九年级 · 解析几何
(本小题8.0分)

如图, 在矩形 $A B C D$ 中, 点 $O$ 在对角线 $B D$ 上, 以 $O B$ 的长为半径的 $\odot O$ 与 $A B, B D$ 分别交于点 $E, F$, 连接 $D E$, 且 $\angle A D E=\angle B D C$.

(1)判断直线 $D E$ 与 $\odot O$ 的位置关系, 并证明你的结论;

(2) 若 $B C=6, C D=8, A E=4.5$, 求 $\odot O$ 的半径.
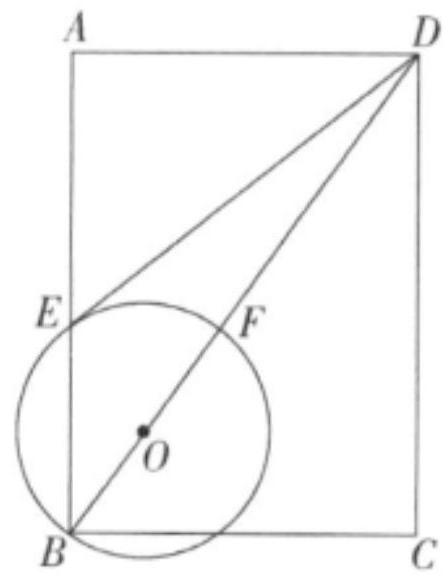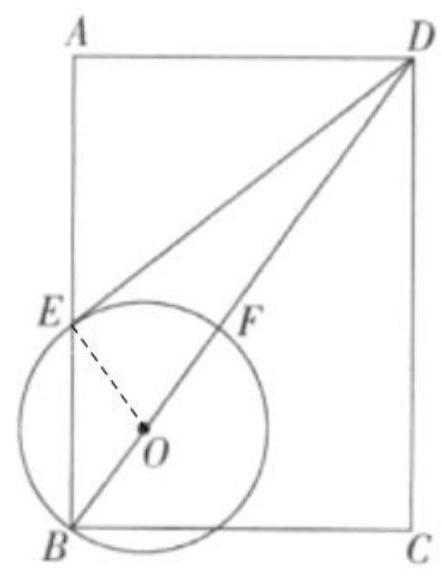
答案:  (1)直线 $D E$ 与 $\odot O$ 相切.

证明: 连接 $O E$,

$\because$ 四边形 $A B C D$ 是矩形,

$\therefore A B / / C D$,

$\therefore \angle E B D=\angle B D C$.

$\because O B=O E$,

$\therefore \angle E B O=\angle B E O$.

$\because \angle A D E=\angle B D C$,

$\therefore \angle B E O=\angle E B D=\angle B D C=\angle A D E$.

$\because$ 四边形 $A B C D$ 是矩形,

$\therefore \angle A=90^{\circ}$,

$\therefore \angle A E D+\angle A D E=90^{\circ}$,

$\therefore \angle A E D+\angle B E O=\angle A E D+\angle A D E=90^{\circ}$,

$\therefore \angle O E D=180^{\circ}-(\angle A E D+\angle B E O)=180^{\circ}-90^{\circ}=90^{\circ}$,

即 $O E \perp E D$.

$\because O E$ 为半径,

$\therefore$ 直线 $D E$ 与 $\odot O$ 相切.

(2) $\because$ 四边形 $A B C D$ 是矩形,

$\therefore \angle A=\angle C=90^{\circ}$.

在Rt $\triangle D C B$ 中, $\angle C=90^{\circ}$,
$\therefore B D=\sqrt{B C^{2}+C D^{2}}=\sqrt{6^{2}+8^{2}}=10$.

$\because$ 四边形 $A B C D$ 是矩形,

$\therefore A D=B C=6$.

在Rt $\triangle A D E$ 中, $\angle A=90^{\circ}$,

$\therefore E D=\sqrt{A E^{2}+A D^{2}}=\sqrt{4.5^{2}+6^{2}}=\frac{15}{2}$.

设 $\odot O$ 的半径为 $R$,

在Rt $\triangle D O E$ 中, $D O^{2}=D E^{2}+O E^{2}$, 即 $(10-R)^{2}=\left(\frac{15}{2}\right)^{2}+R^{2}$,

解得 $R=\frac{35}{16}$, 即 $\odot O$ 的半径是 $\frac{35}{16}$.

【解析】

【分析】

本题主要考查切线的判定和性质, 勾股定理以及矩形的性质, 掌握切线的判定方法是解题的关键.

(1)连接 $O E$, 利用等腰三角形的性质, 平行线的性质推出 $\angle B E O=\angle E B D=\angle B D C=\angle A D E$., 再根据直角三角形两锐角互余, 得出 $\angle O E D=90^{\circ}$, 即可得出结论;

(2)先利用勾股定理求出 $B D, D E$ 的长度, 设 $\odot O$ 的半径为 $R$, 在 $R t \triangle D O E$ 中, 利用勾股定理列式,计算求出 $R$ 即可.